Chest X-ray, AP view. Patient: 58 years old, sex M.
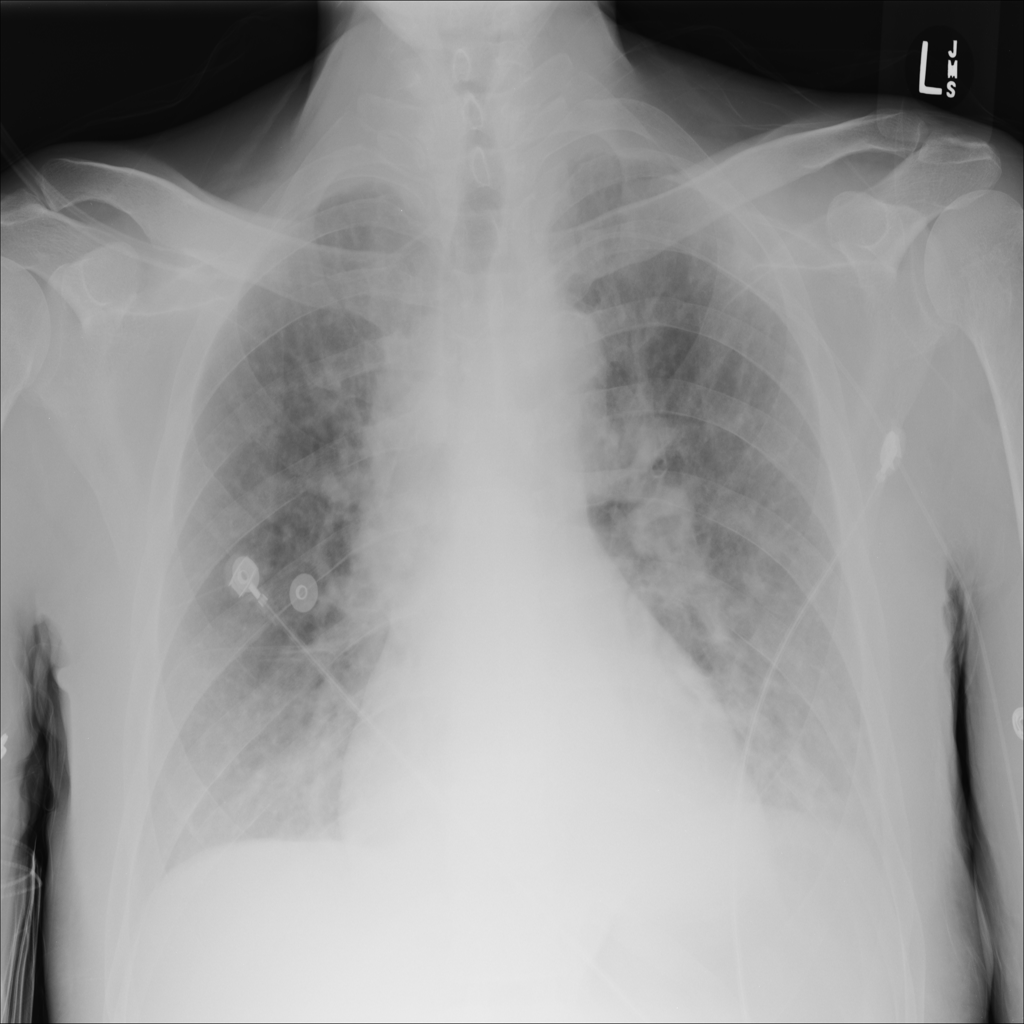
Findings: No Finding